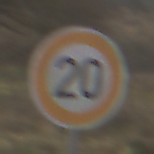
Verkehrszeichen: Geschwindigkeit20
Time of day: SunriseSunset
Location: Outdoor (Nature)
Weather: PartlyCloudy
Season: NotSpecified
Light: Natural